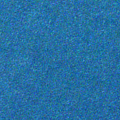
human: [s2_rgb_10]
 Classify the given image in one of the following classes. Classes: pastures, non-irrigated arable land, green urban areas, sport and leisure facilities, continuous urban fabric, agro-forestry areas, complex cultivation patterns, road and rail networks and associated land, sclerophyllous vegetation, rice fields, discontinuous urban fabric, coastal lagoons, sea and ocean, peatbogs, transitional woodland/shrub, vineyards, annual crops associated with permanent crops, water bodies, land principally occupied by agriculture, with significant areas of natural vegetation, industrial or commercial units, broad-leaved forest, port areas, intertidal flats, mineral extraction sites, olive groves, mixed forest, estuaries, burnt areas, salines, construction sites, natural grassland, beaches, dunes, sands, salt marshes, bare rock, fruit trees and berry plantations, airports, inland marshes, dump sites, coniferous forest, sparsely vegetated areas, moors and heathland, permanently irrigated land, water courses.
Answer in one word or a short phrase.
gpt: sea and ocean